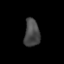
Tissue: lung
Cell type: Epithelial cells
Senescence score: 0.1616
Nuclear area (px): 412
Mean DAPI intensity: 72.197